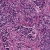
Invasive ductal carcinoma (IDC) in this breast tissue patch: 1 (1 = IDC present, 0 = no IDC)